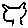
Label: cat